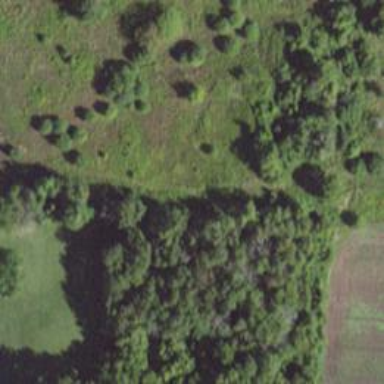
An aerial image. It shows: Disc golf hole.